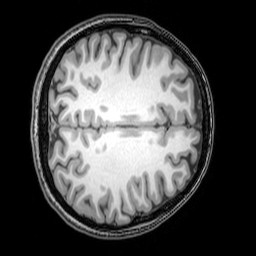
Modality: T1w
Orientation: axial
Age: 26
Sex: female
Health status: healthy
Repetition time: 0.081 s
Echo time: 0.037 s